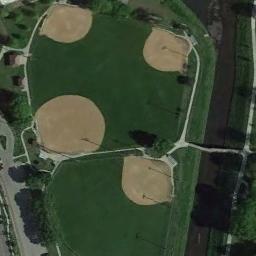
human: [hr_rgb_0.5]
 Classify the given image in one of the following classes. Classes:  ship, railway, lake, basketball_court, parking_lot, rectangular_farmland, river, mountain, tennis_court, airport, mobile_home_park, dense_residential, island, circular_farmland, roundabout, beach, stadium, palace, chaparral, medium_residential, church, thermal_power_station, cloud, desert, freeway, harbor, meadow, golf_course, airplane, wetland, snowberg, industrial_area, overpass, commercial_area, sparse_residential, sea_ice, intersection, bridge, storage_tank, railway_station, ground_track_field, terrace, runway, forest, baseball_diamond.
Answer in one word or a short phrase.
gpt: baseball_diamond